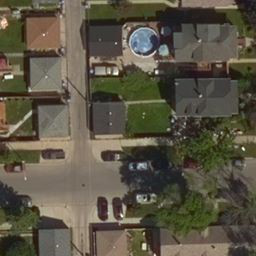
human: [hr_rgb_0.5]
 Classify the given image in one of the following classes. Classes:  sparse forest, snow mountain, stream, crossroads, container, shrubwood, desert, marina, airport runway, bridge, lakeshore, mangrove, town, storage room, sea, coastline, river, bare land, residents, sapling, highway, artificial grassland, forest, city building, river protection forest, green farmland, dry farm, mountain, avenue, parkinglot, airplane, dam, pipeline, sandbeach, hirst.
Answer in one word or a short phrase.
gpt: residents